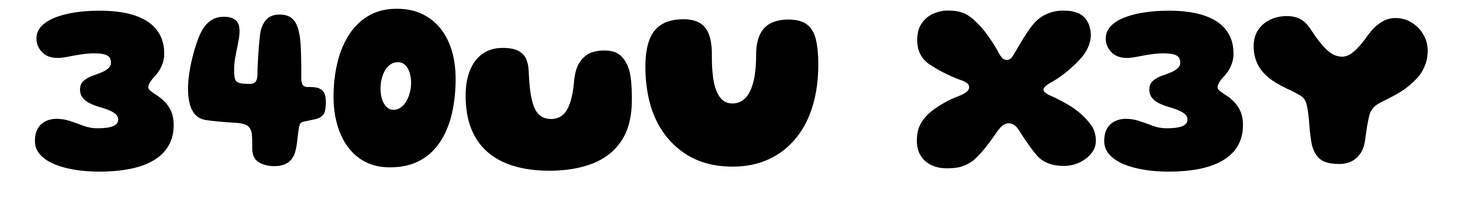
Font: Gluten_ExtraBold